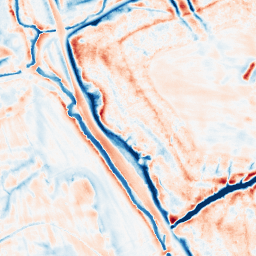
Category: edge_preserving
Decomposition family: bilateral
Decomposition parameters: d: 21
sigma_color: 50
sigma_space: 75
Upsampling method: cubic_catmull_rom
Upsampling parameters: scale: 2
Upsampling scale: 2